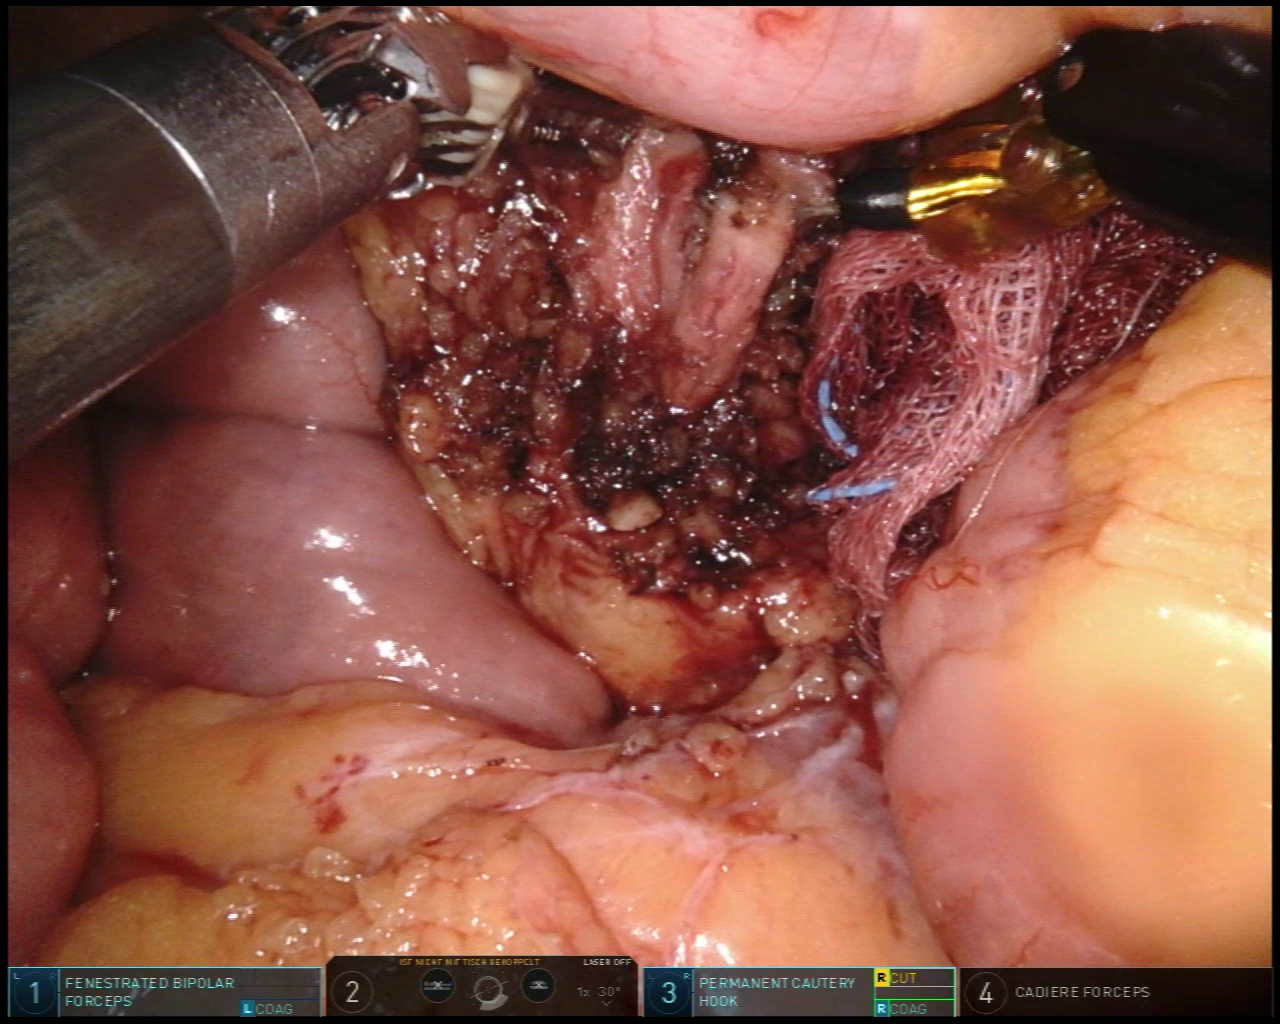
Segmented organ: inferior_mesenteric_artery
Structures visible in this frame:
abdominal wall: no
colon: yes
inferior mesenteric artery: yes
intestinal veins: no
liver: no
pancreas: no
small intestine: yes
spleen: no
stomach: no
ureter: no
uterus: no
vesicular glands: no